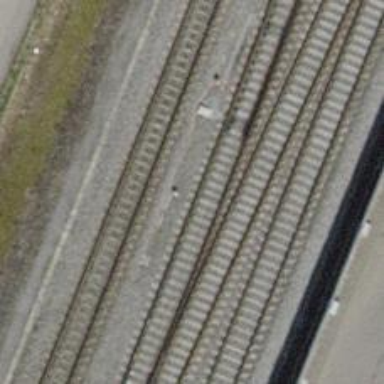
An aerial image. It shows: Single-track electrified railway with contact line.